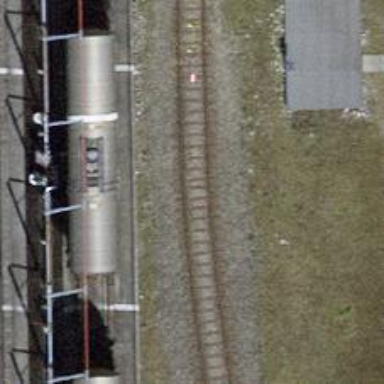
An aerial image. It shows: Single-track spur railway line.